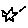
Label: star